Question: The question's title pretty much says it all.
I wanted to do so, because every time I publish or create installer from installer project, it always failed because it cannot connect to MySql.
The error says :
> Unable to find the requested .Net Framework Data Provider. It may not
be installed.
In my development PC, MySql.Data is already added to GAC so it doesn't create any problem.
Can it be done? I already set Copy Local = true.
This is my current FluentConfiguration :
'''
_sessionFactory = Fluently.Configure()
.Database(MySQLConfiguration
.Standard
.ConnectionString(_systemSetting.ConnectionString)
.Provider("MySql.Data.MySqlClient")
.Driver<NHibernate.Driver.MySqlDataDriver>())
.Mappings(m => m.FluentMappings.AddFromAssemblyOf<EmployeeMap>())
.BuildSessionFactory();
'''
Thanks.
Update :

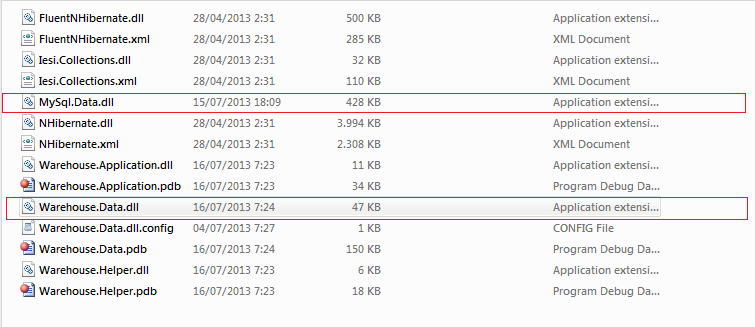
Answer: 'MySql.data.dll' must reside beside the assembly containing the code you posted. Also '.Provider("MySql.Data.MySqlClient")' and '.Driver<NHibernate.Driver.MySqlDataDriver>()' are redundant since you already specified 'MySQLConfiguration.Standard' which already does set driver and Provider.